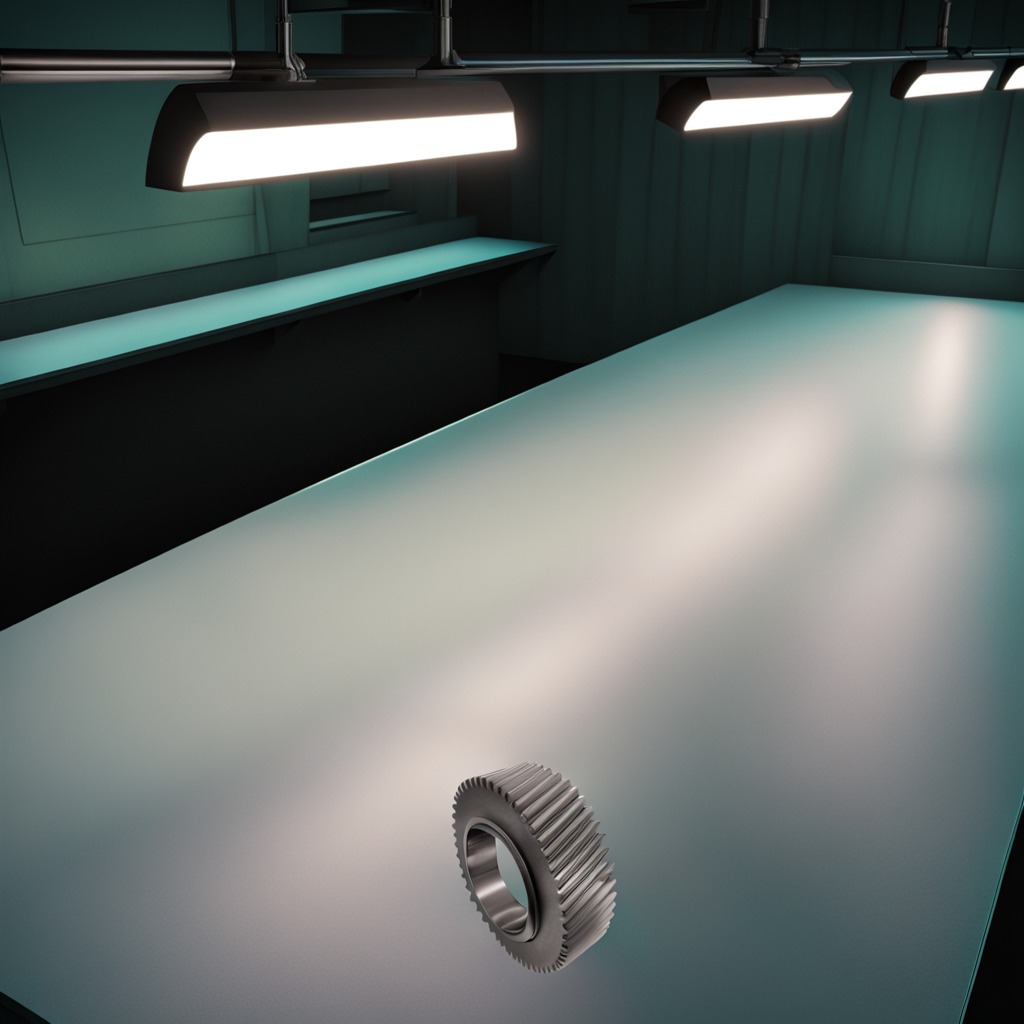
A steel gear with teeth lies on a clean empty table in a railway signal maintenance room.